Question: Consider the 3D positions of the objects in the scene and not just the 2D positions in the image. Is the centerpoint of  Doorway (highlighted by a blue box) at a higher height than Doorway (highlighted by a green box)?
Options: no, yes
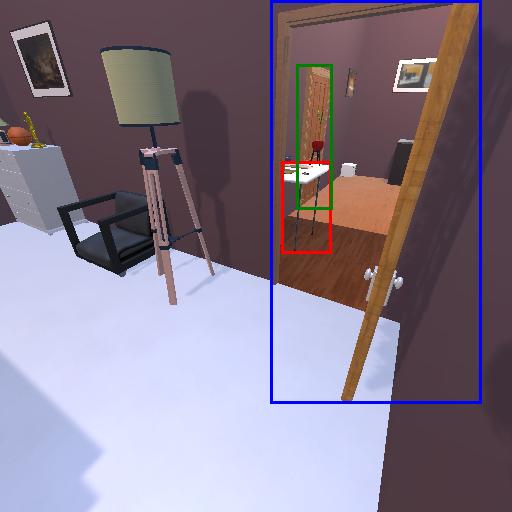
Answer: no